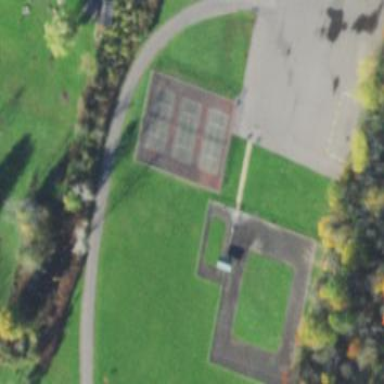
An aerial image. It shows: Tennis court in leisure pitch.